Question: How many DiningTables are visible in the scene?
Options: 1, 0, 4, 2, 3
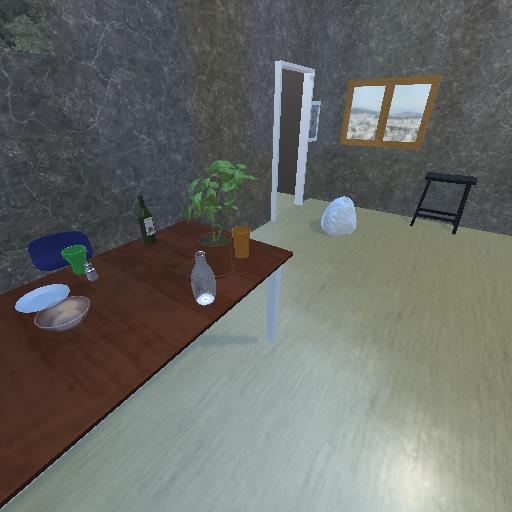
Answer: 1